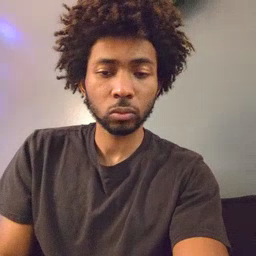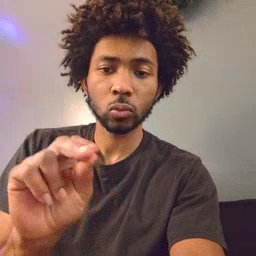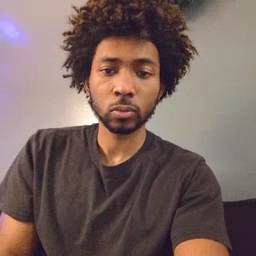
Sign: no